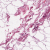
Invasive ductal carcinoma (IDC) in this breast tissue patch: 1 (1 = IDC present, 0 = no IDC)